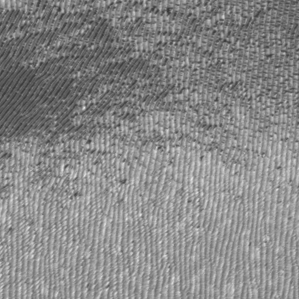
Label: frost